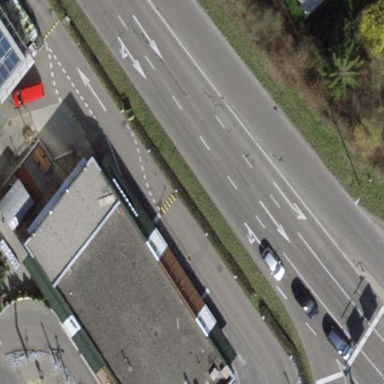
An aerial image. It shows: Fast food restaurant in building.